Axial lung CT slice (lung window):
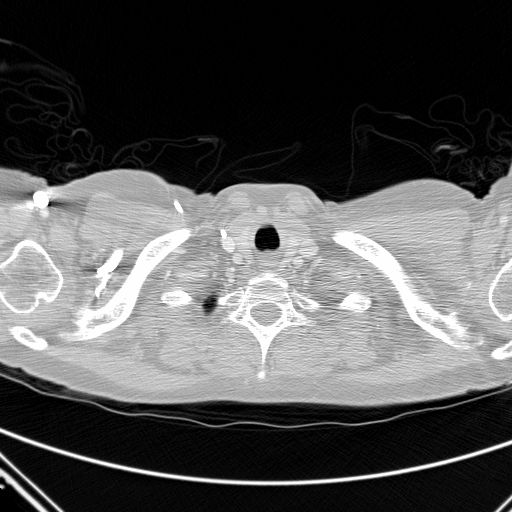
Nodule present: no